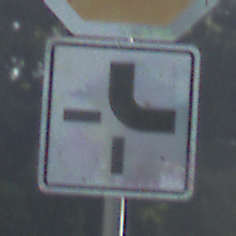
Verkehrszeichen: VerlaufVorfahrtsstrasse4
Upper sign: Stop
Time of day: MorningAfternoon
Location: Outdoor (Nature)
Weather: PartlyCloudy
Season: NotSpecified
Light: Natural